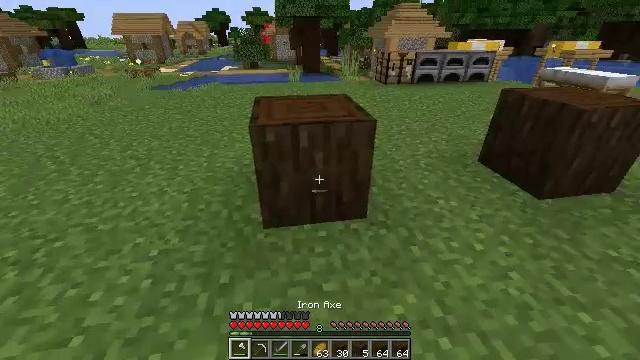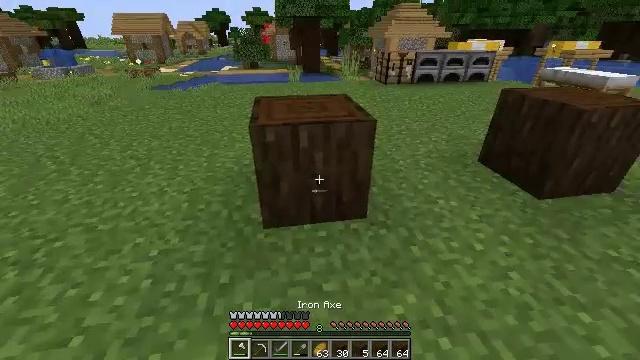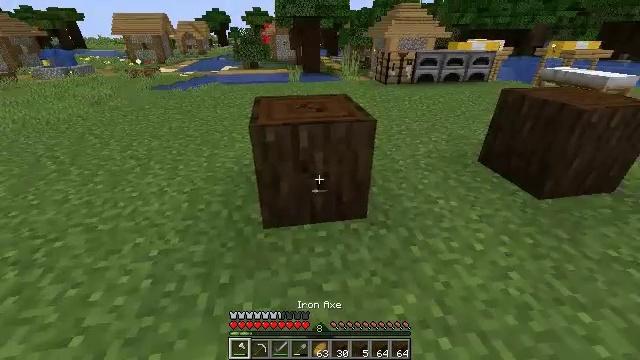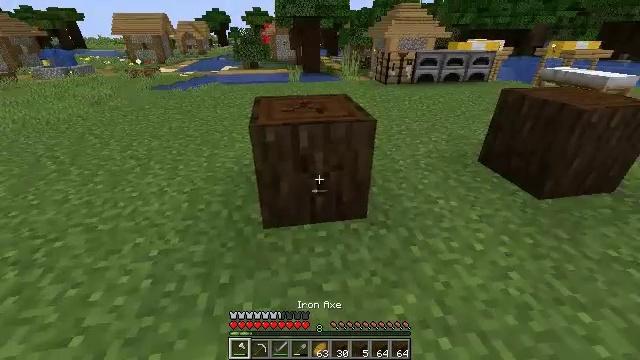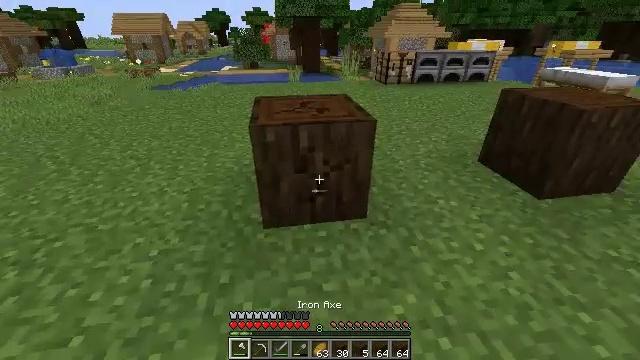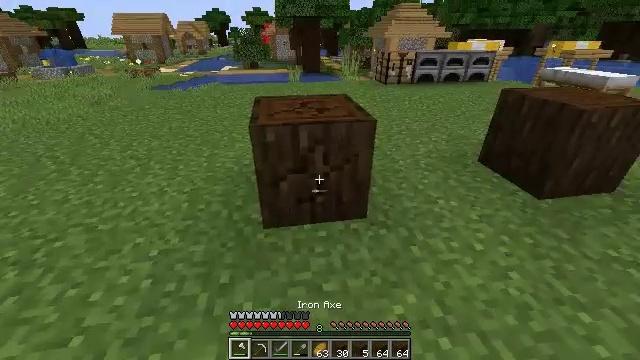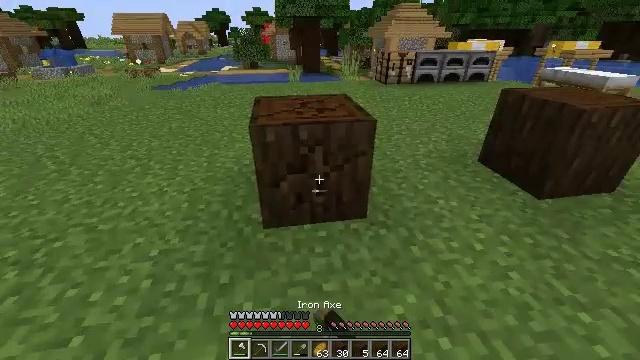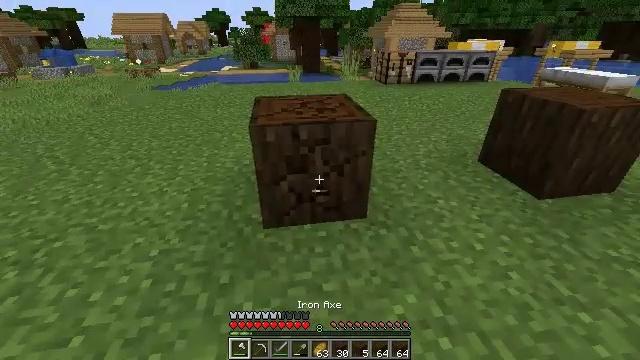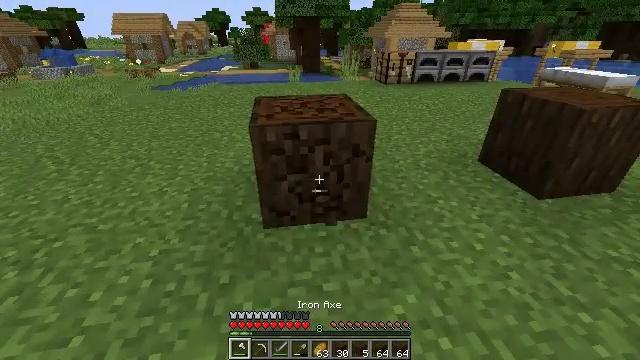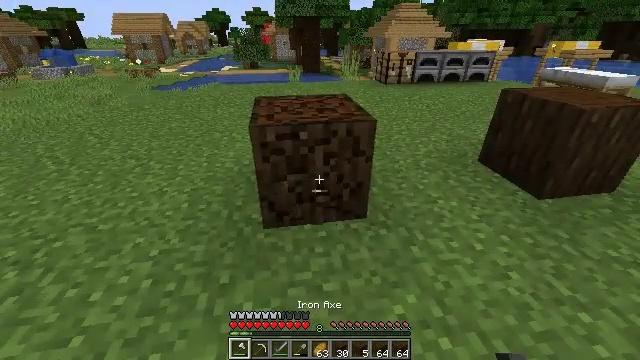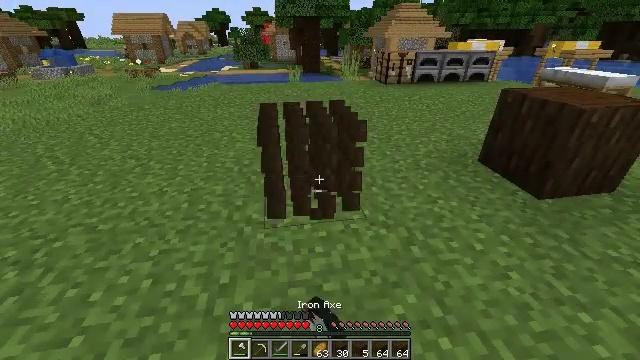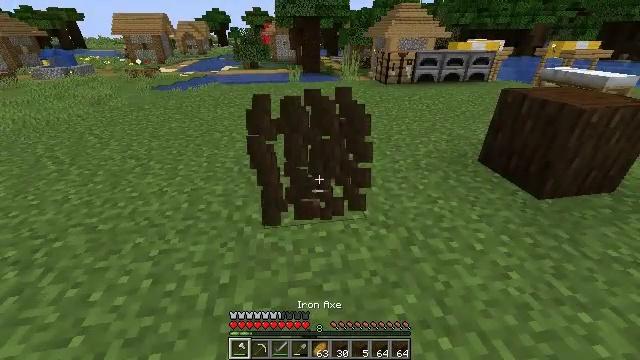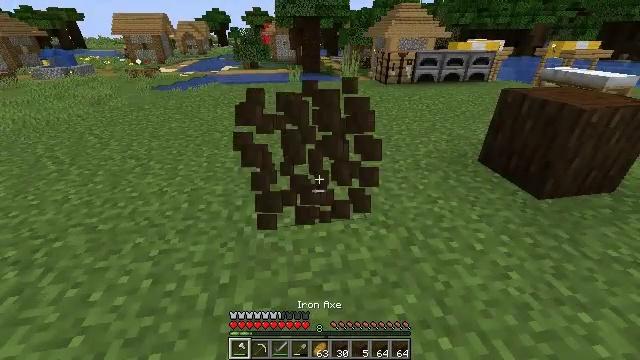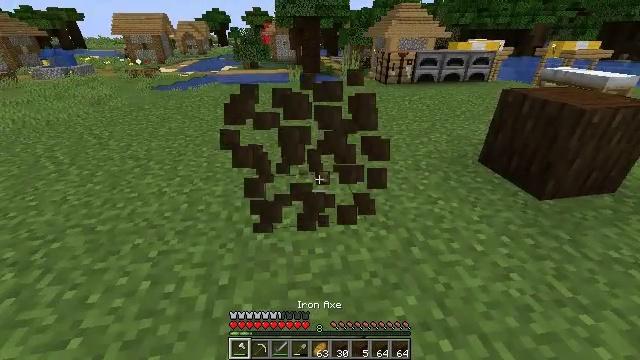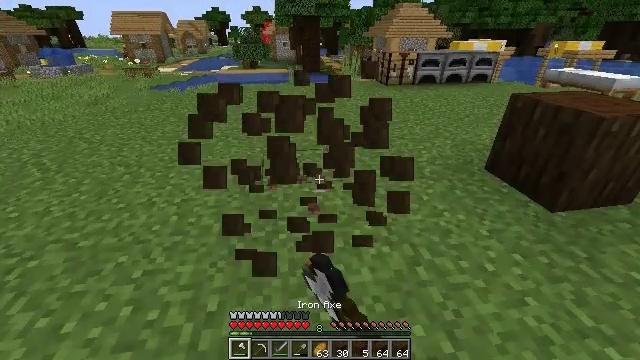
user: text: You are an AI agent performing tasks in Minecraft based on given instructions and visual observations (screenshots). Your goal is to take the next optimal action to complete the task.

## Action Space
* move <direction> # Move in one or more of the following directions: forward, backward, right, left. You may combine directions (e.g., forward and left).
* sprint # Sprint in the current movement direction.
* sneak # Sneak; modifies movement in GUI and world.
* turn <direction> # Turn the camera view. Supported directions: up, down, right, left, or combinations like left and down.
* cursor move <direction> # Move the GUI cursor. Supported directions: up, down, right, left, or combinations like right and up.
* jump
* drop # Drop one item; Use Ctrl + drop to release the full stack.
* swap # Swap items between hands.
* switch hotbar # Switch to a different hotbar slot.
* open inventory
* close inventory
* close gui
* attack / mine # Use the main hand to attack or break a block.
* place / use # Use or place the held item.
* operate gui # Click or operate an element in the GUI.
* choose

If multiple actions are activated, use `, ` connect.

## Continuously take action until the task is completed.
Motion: motion action
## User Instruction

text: Chop down the dark oak log.
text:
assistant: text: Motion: attack / mine
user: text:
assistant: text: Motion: attack / mine
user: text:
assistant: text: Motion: attack / mine
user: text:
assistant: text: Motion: attack / mine
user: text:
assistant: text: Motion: attack / mine
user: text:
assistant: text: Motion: attack / mine
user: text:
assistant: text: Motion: attack / mine
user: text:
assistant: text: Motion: attack / mine
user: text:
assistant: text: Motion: attack / mine
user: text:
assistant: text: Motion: attack / mine
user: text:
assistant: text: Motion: attack / mine
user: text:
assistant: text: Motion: attack / mine
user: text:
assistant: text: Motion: move forward, attack / mine
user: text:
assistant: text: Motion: move forward, attack / mine
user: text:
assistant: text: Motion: attack / mine